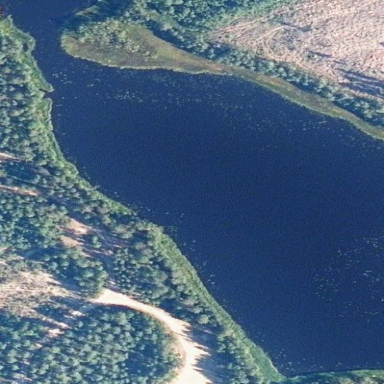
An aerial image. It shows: Peaceful pond surrounded by nature.